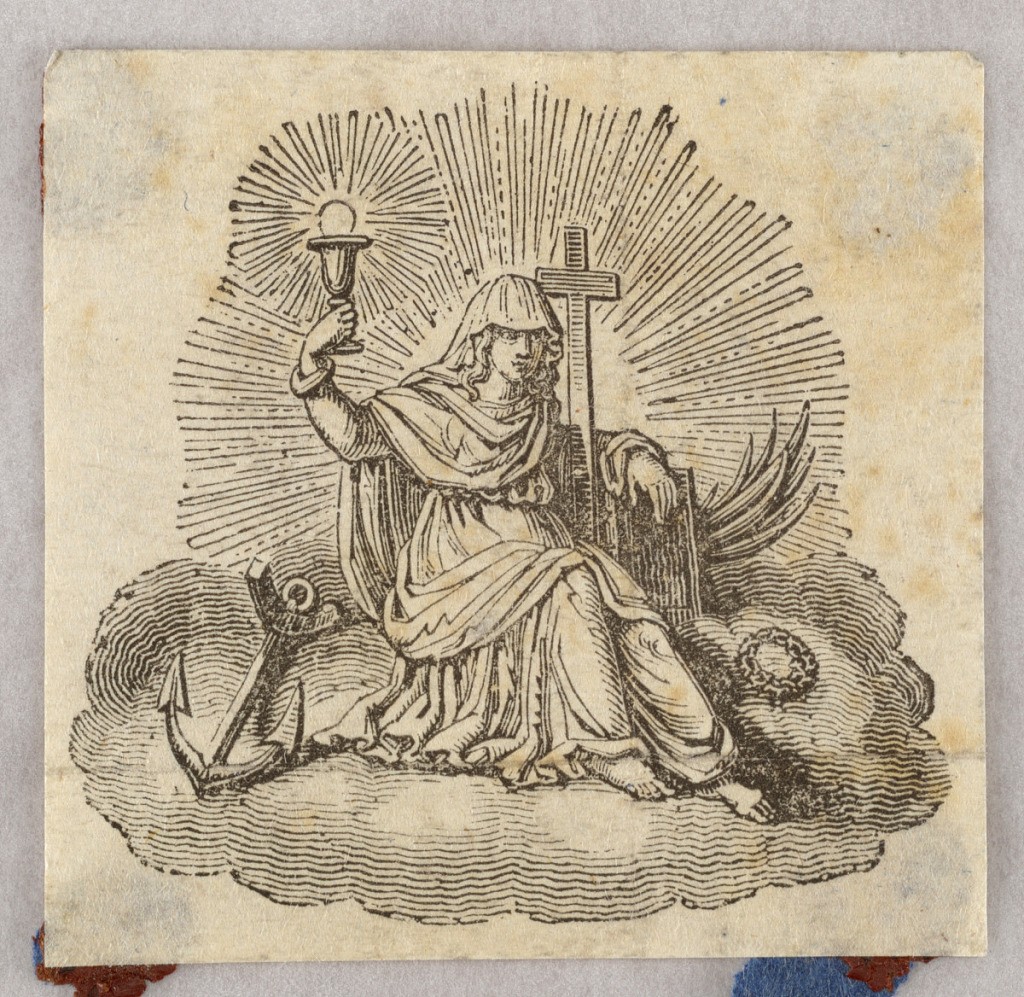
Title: Wood engraving. Vignette.
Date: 1820–35
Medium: Engraving and etching
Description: A seated woman raising a chalice with Host in her right hand. The cross leans against her left arm. An anchor lies at left.